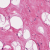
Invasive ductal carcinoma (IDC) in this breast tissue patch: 0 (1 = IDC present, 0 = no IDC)